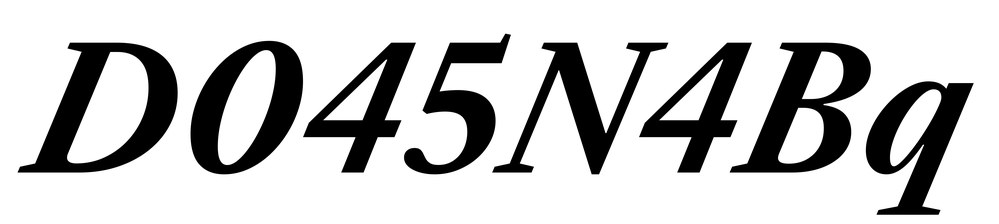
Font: LibreCaslonText-Italic_Bold_Italic